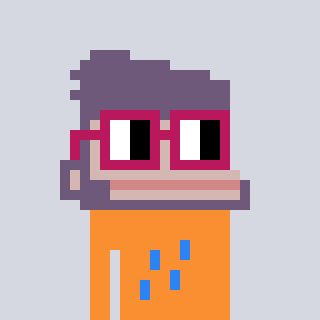
a pixel art character with square dark red glasses, a ape-shaped head and a orange-colored body on a cool background